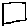
Label: square